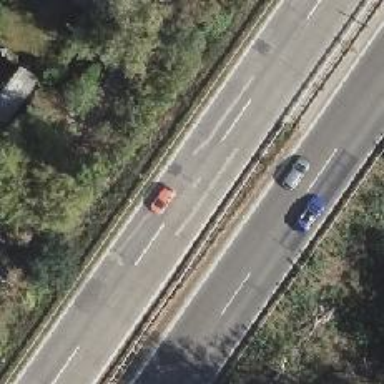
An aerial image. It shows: Asphalt motorway.